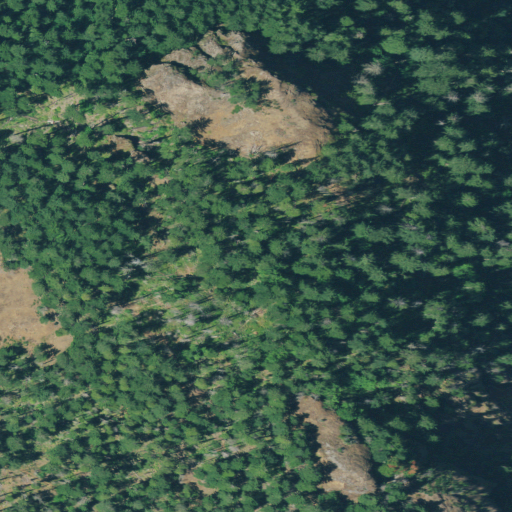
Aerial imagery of mountain in Oregon named Buckhead Mountain containing evergreen forest and shrub